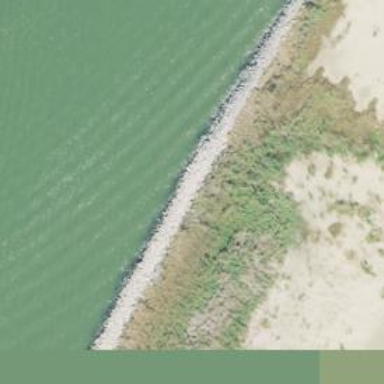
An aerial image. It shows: Breakwater structure.